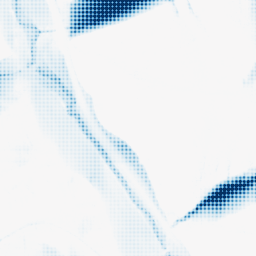
Category: morphological
Decomposition family: morphological_square
Decomposition parameters: operation: closing
size: 50
Upsampling method: sinc_blackman
Upsampling parameters: scale: 8
kernel_size: 8
Upsampling scale: 8